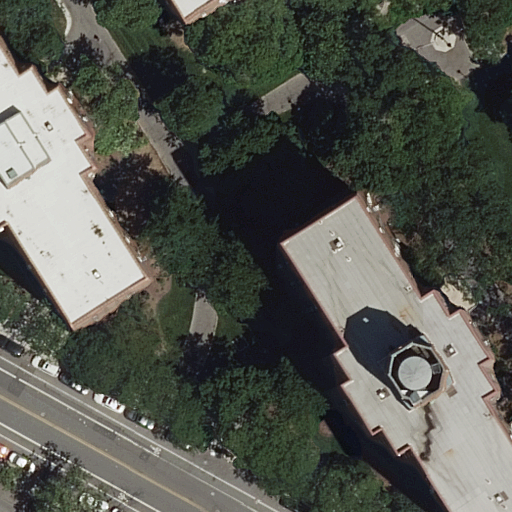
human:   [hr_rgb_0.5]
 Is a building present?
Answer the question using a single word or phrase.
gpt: yes

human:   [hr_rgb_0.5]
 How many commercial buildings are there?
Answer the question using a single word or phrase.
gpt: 0

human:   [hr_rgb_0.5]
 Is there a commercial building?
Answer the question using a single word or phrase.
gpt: no

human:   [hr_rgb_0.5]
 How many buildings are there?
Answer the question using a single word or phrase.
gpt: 3

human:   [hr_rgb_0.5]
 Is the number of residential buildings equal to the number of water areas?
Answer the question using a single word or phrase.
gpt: no

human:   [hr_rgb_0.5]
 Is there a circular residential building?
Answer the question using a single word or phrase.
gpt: no

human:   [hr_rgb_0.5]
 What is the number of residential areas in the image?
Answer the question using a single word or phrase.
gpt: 1

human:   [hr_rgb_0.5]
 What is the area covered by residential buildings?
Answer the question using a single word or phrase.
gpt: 2230m2

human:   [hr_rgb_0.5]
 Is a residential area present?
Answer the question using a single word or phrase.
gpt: yes

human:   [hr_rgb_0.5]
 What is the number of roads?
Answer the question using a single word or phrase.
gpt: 8

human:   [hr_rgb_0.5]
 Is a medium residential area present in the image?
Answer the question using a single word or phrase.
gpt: no

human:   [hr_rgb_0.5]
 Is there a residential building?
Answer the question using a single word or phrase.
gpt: yes

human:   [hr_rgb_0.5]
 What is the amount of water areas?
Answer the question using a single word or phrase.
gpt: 0

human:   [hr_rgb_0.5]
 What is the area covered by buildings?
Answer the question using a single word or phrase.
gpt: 2230m2

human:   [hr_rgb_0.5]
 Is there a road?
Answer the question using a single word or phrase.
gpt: yes

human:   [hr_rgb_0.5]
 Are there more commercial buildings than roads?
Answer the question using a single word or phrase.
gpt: no

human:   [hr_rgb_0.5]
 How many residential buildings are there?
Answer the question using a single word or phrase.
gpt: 3

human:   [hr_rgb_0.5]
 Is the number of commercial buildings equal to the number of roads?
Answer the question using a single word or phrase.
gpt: no

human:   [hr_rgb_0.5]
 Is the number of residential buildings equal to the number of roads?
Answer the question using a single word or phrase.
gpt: no

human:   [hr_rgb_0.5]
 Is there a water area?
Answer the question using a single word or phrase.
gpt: no

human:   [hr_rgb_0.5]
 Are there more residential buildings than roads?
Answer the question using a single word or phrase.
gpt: no

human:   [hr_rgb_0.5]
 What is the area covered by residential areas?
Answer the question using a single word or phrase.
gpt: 9624m2

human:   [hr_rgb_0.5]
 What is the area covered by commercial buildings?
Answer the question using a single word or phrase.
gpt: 0m2

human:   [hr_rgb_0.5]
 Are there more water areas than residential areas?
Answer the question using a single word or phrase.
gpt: no

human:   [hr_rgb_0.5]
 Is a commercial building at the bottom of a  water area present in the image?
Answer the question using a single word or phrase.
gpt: no

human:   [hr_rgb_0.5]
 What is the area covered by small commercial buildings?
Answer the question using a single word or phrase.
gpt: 0m2

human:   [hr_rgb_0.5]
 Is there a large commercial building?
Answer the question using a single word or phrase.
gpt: no

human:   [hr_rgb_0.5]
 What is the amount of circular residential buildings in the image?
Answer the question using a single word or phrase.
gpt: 0

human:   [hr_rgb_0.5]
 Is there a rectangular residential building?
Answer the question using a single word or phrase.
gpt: yes

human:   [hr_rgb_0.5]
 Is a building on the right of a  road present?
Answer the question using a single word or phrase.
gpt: yes

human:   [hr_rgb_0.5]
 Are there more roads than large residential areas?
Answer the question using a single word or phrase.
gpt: yes

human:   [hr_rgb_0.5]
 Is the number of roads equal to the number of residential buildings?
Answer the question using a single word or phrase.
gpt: no

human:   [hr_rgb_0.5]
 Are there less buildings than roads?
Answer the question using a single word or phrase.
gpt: yes

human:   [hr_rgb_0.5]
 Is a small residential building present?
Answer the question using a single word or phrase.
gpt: yes

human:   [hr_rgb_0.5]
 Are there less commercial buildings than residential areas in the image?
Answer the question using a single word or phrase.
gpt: yes

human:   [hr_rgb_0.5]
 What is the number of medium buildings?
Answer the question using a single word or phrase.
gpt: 0

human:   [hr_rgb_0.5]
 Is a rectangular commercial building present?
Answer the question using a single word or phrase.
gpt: no

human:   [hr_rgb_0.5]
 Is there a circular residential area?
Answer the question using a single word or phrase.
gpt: no

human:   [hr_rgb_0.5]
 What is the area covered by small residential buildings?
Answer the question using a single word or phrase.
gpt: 16m2

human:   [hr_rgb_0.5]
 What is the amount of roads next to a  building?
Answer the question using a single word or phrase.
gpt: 8

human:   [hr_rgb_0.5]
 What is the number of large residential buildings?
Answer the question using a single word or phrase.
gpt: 2

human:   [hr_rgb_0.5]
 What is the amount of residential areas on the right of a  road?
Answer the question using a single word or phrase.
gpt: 0

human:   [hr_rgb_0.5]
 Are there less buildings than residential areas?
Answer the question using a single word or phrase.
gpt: no

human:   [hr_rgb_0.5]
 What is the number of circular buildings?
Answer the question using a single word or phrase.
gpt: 0

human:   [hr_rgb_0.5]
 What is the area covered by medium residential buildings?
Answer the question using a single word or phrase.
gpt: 0m2

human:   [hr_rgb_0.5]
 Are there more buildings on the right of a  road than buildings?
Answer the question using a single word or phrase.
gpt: no

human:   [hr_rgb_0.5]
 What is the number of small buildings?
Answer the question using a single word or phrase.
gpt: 1

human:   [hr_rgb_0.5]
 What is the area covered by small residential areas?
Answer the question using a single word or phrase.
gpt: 0m2

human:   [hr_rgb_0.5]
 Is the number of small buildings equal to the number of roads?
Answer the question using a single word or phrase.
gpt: no

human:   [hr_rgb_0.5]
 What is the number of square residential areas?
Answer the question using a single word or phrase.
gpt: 0

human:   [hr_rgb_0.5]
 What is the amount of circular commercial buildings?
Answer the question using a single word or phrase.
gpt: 0

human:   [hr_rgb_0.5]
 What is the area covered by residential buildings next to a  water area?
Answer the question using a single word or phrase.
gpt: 0m2

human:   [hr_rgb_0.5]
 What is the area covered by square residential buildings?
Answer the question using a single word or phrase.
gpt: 0m2

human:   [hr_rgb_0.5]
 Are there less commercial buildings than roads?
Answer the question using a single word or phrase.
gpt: yes

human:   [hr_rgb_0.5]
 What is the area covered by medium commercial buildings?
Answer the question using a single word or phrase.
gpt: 0m2

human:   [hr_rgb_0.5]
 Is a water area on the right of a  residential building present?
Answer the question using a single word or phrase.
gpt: no

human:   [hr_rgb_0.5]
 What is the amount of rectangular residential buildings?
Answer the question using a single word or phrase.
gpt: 1

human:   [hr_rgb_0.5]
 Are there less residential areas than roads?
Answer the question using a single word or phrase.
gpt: yes

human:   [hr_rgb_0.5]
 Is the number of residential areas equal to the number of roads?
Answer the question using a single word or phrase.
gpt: no

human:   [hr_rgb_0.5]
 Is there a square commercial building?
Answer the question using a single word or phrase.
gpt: no

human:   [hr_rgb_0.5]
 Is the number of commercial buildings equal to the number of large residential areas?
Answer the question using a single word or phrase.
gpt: no

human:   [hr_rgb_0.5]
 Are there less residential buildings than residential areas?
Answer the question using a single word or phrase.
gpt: no

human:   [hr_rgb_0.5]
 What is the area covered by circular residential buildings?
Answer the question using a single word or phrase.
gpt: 0m2

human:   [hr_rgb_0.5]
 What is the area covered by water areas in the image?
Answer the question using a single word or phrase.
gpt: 0m2